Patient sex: F
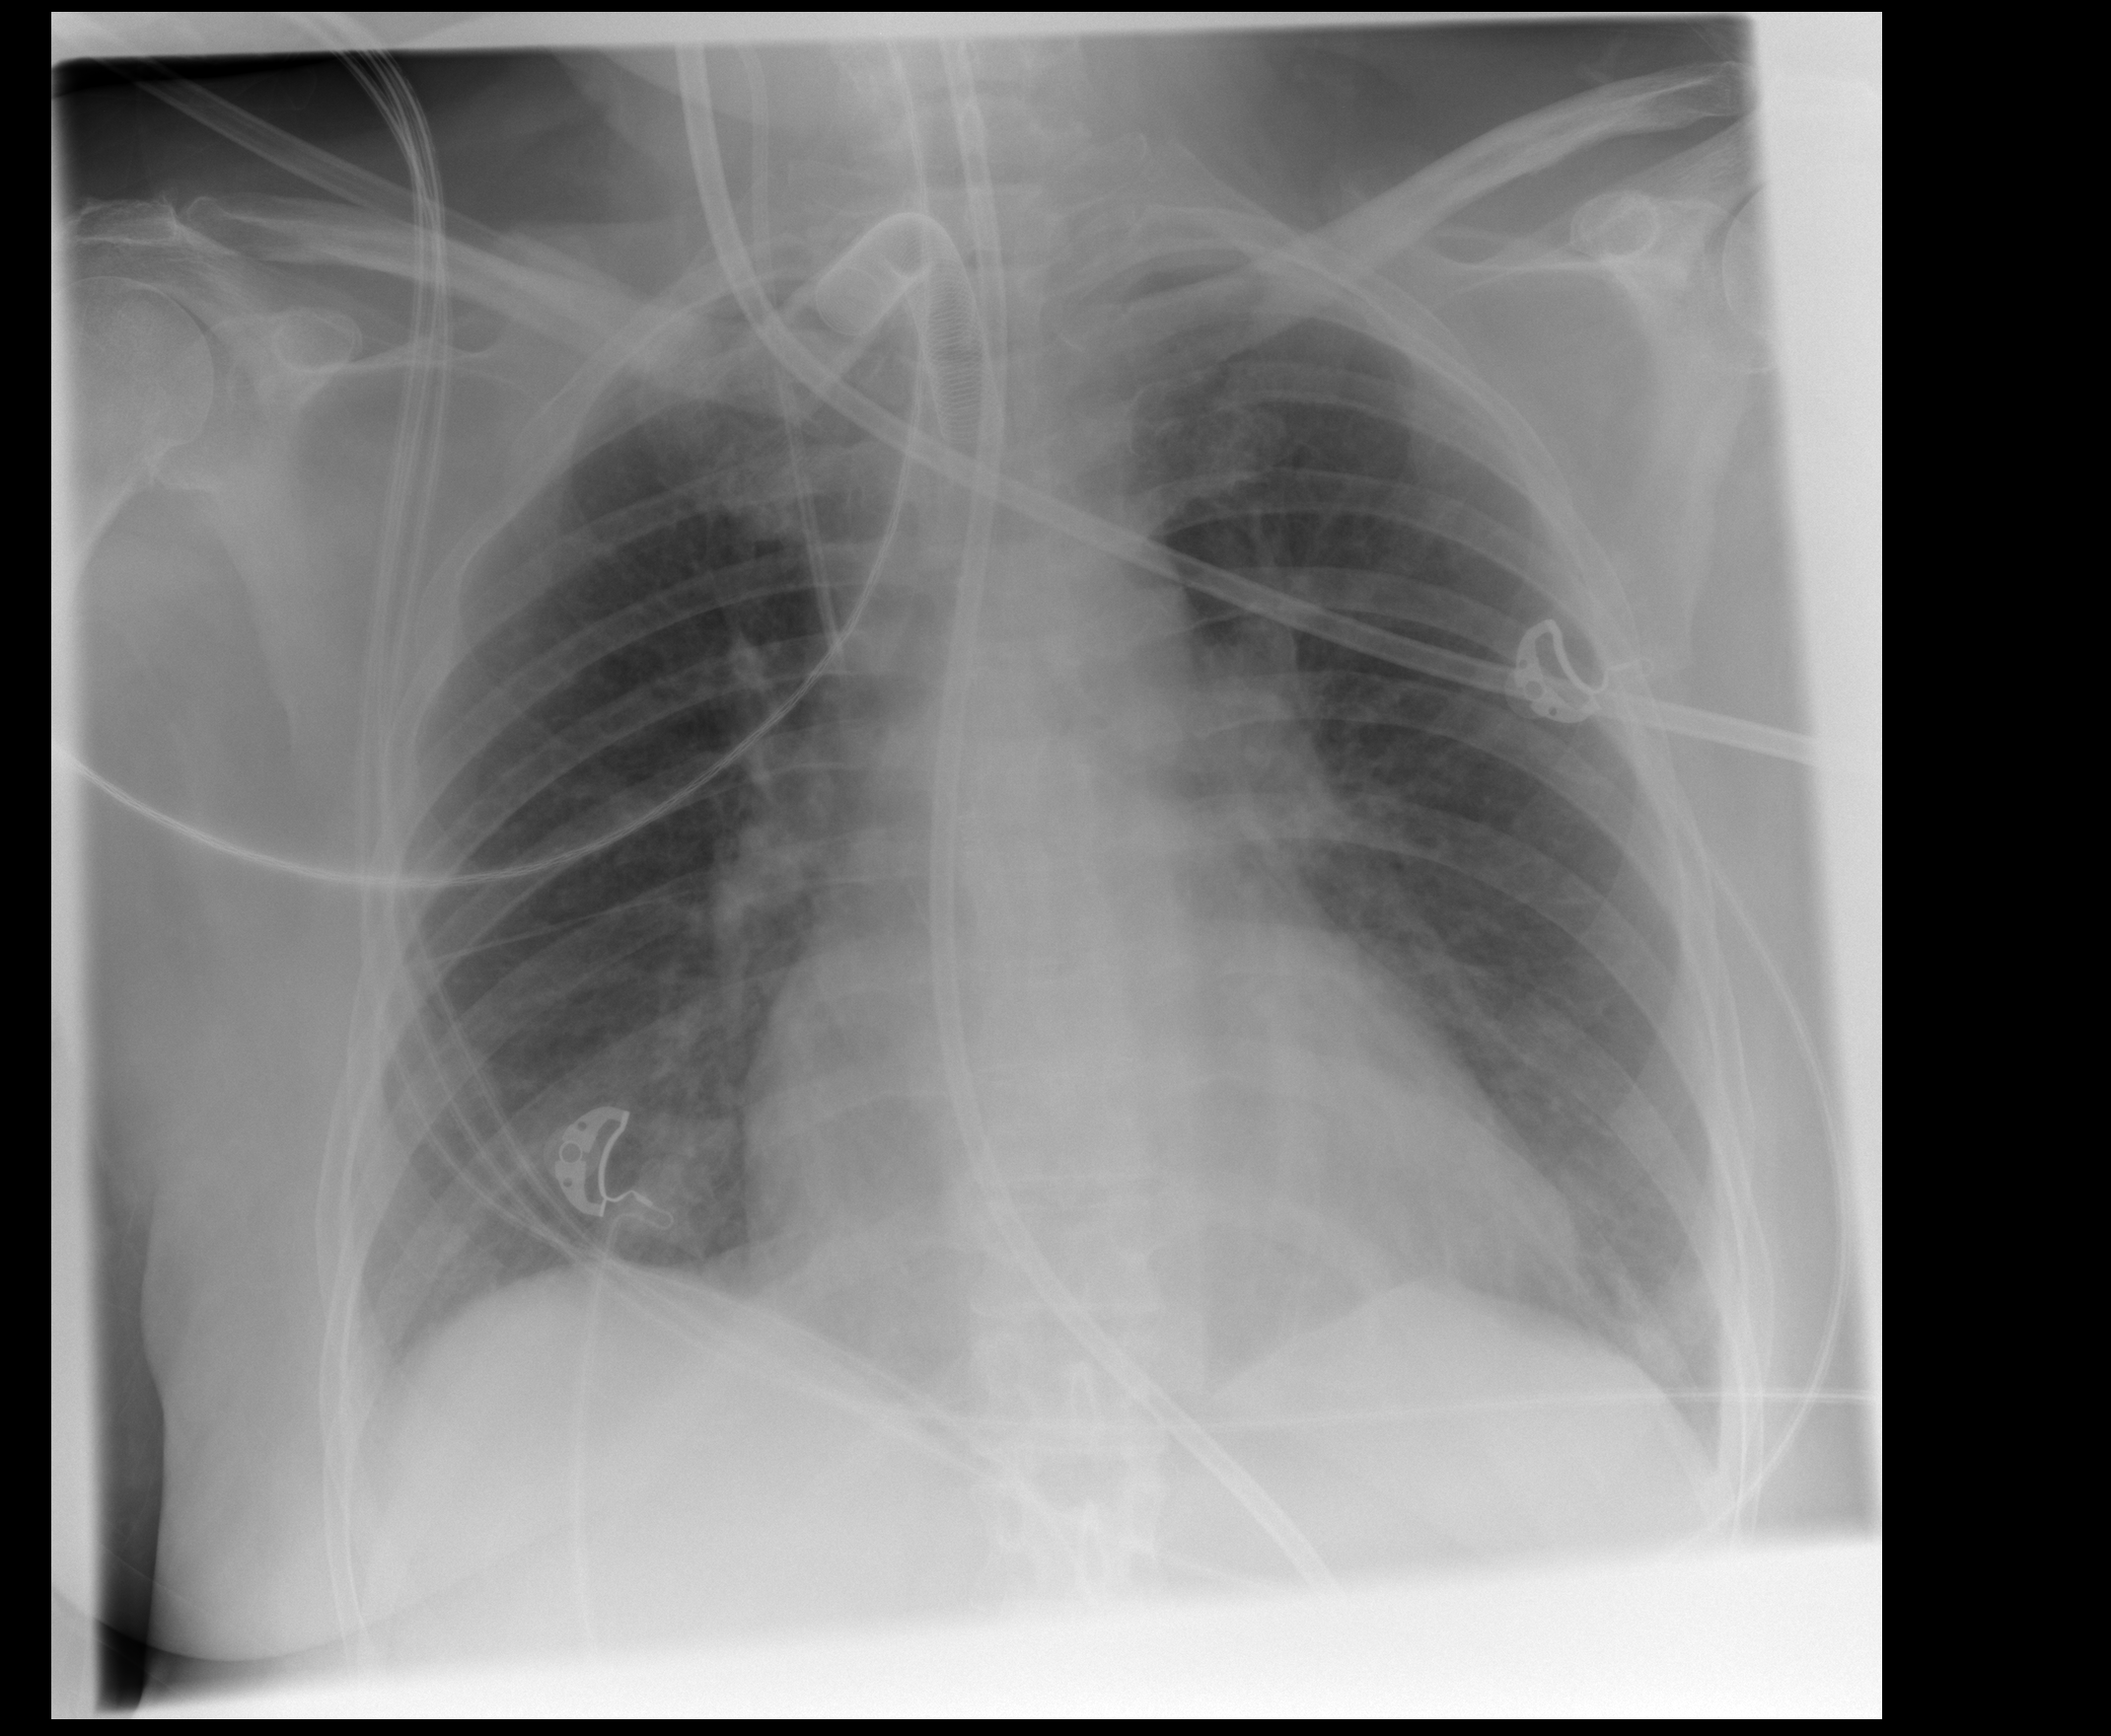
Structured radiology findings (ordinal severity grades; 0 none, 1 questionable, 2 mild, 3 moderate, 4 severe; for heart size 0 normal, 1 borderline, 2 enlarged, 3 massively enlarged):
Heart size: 2
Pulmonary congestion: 0
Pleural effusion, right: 0
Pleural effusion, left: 0
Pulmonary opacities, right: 0
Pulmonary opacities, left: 0
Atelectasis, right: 0
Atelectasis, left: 1